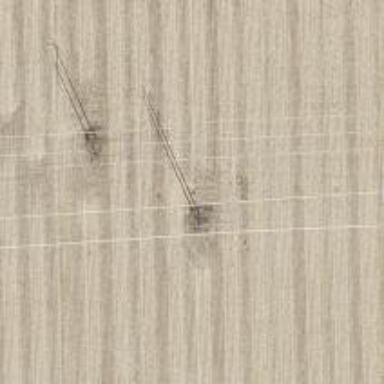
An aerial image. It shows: Power pole.